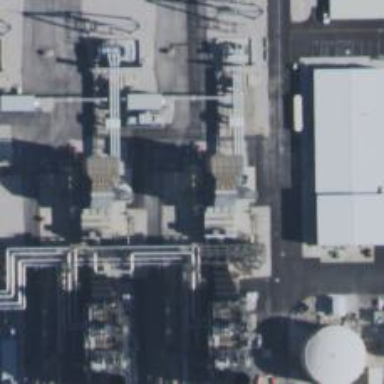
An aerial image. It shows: Gas turbine generator.